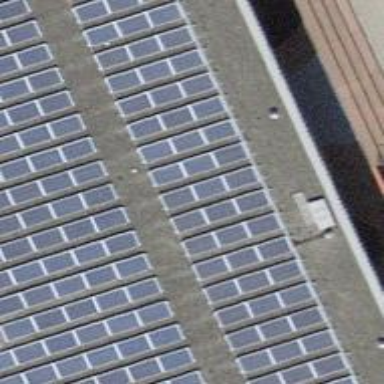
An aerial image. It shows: Solar power generator with photovoltaic panels.